Question: I need to update the 'Language' property in 'MyVM1' and 'MyVM2' when the 'Language' property changes in 'LanguageVM' (see image).

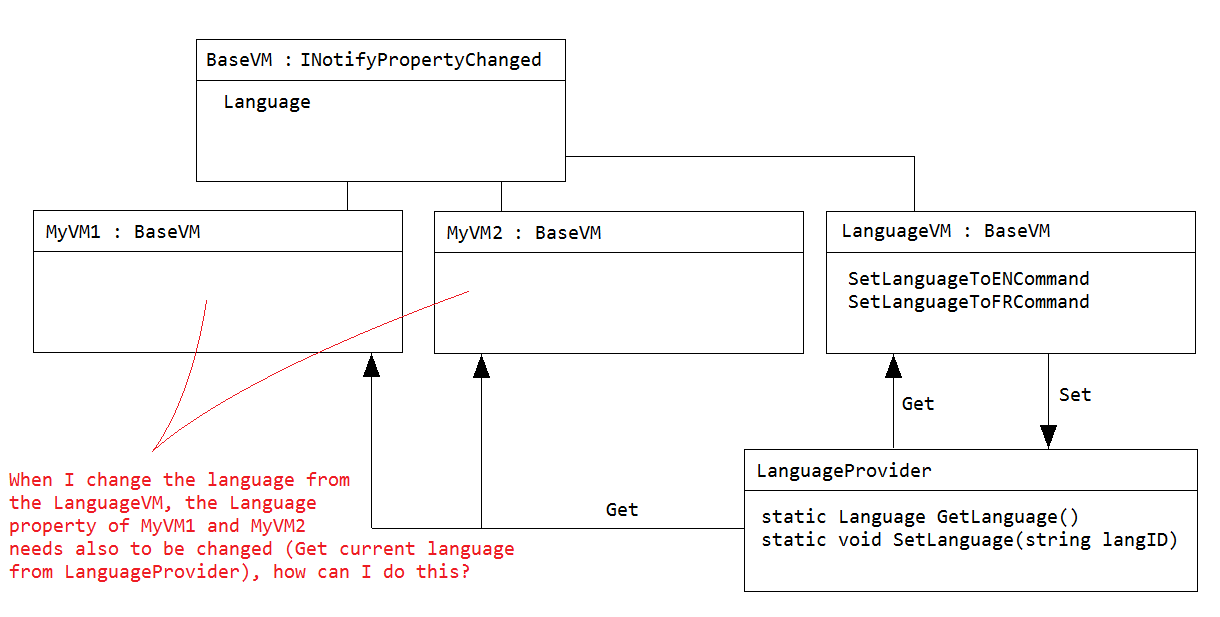
Answer: You have a lot of approaches to accomplish this. You can define an <URL> in your class. If you can have only one object, you can mark the event as , so you do not need to pass reference to to classes.
'''
public static class LanguageProvider
{
private Language currentLanguage = Language.DefaultLanguage;
public delegate void LanguageChangedEventHandler(object sender, LanguageChangedEventArgs e);
public static event LanguageChangedEventHandler LanguageChanged;
public static void SetLanguage(string langId)
{
var oldLang = currentLanguage;
currentLanguage = new Language(langId);
if (LanguageChangedEventHandler != null)
{
LanguageChangedEventHandler(null, new LanguageChangedEventArgs(oldLangId:oldLang, newLang:currentLanguage));
}
}
}
'''
And in your base constructor:
'''
public BaseVM()
{
...
LanguageProvider.LanguageChanged += OnLanguageChanged;
...
}
private void OnLanguageChanged(object sender, LanguageChangedEventArgs e)
{
this.Language = e.NewValue;
}
'''